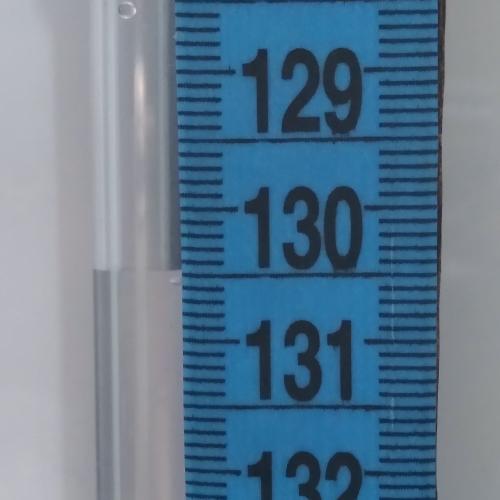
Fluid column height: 130.5 cm